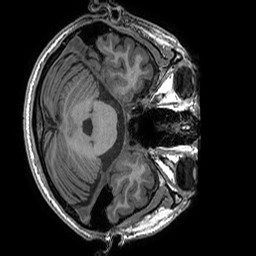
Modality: T1w
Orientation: axial
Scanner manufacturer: ge
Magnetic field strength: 3 T
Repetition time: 0.008156 s
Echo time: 0.00318 s